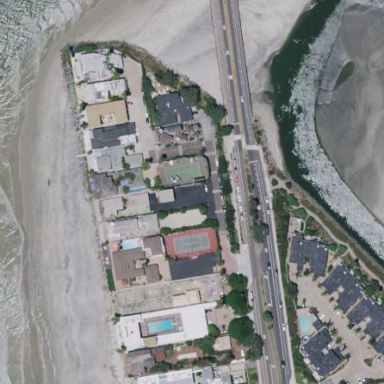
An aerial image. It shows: Dog park located on beach.